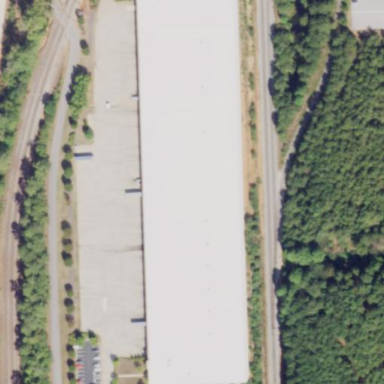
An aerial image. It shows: Warehouse building.